Question: I want to show data which i get from server, in my custom ListView
This is my row_category.xml for custom row
'''
<?xml version="1.0" encoding="utf-8"?>
<LinearLayout xmlns:android="http://schemas.android.com/apk/res/android"
android:layout_width="match_parent"
android:layout_height="match_parent"
android:orientation="horizontal" >
<ImageView
android:id="@+id/imageView1"
android:layout_width="80dp"
android:layout_height="80dp"
android:layout_marginLeft="10dp"
android:layout_marginTop="5dp"
android:src="@drawable/messenger_bubble_large_blue" />
<LinearLayout
android:layout_width="fill_parent"
android:layout_height="wrap_content"
android:orientation="vertical"
android:layout_marginLeft="10dp" >
<TextView
android:id="@+id/txtTitle"
android:layout_width="wrap_content"
android:layout_height="wrap_content"
android:textColor="#ffffff"
android:text="Large Text"
android:textAppearance="?android:attr/textAppearanceLarge" />
</LinearLayout>
</LinearLayout>
'''
My CategoryAdapter.java
'''
public class CategoryAdapter extends ArrayAdapter{
private LayoutInflater inflater;
public CategoryAdapter(Activity activity, ArrayList<Category> items){
super(activity, R.layout.row_category, items);
inflater = activity.getWindow().getLayoutInflater();
}
@Override
public View getView(int position, View convertView, ViewGroup parent){
return inflater.inflate(R.layout.row_category, parent, false);
}
}
'''
My Category.java class
'''
public class Category {
private String name,url;
public String getName() {
return name;
}
public void setName(String name) {
this.name = name;
}
public String getUrl() {
return url;
}
public void setUrl(String url) {
this.url = url;
}
}
'''
and my mainactivity with listview
'''
private ListView categorylist;
private CategoryAdapter categoryitemadapter;
private Intent intent;
JSONArray jArray;
ArrayList<Category> list;
String uri="http://demopurpose.com/Quiz/API/";
InputStream is;
JSONObject json_data;
int len;
@Override
protected void onCreate(Bundle savedInstanceState) {
super.onCreate(savedInstanceState);
setContentView(R.layout.activity_categories);
list = new ArrayList<Category>();
categoryitemadapter = new CategoryAdapter(this, list);
getdata();
setListAdapter(categoryitemadapter);
categoryitemadapter.notifyDataSetChanged();
}
public void getdata(){
Thread t = new Thread() {
public void run() {
getdeals();
}
};
t.start();
}
public void getdeals() {
String result = "";
try{
HttpClient httpclient = new DefaultHttpClient();
HttpPost httppost = new HttpPost(uri+"getcategories.php");
HttpResponse response = httpclient.execute(httppost);
HttpEntity entity = response.getEntity();
is = entity.getContent();
}
catch(Exception e){
Log.e("log_tag", "Error in http connection "+e.toString());
}
//convert response to string
try{
BufferedReader reader = new BufferedReader(new InputStreamReader(is,"iso-8859-1"),8);
StringBuilder sb = new StringBuilder();
String line = null;
while ((line = reader.readLine()) != null) {
sb.append(line + "
");
}
is.close();
result=sb.toString();
Log.i("result...",result);
}catch(Exception e){
Log.e("log_tag", "Error converting result "+e.toString());
}
//parse json data
try{
jArray = new JSONArray(result);
//Log.i("result", result);
len=jArray.length();
runOnUiThread(new Runnable() {
public void run() {
try{
Category c = new Category();
for(int i=0;i<jArray.length();i++){
json_data = jArray.getJSONObject(i);
c.setName(json_data.getString("name"));
list.add(c);
categoryitemadapter.notifyDataSetChanged();
}
}
catch(JSONException je){
je.printStackTrace();
}
}
});
}
catch(JSONException e){
Log.e("log_tag", "Error parsing data "+e.toString());
}
}
'''
It is generating list with 3 items as I get it from response

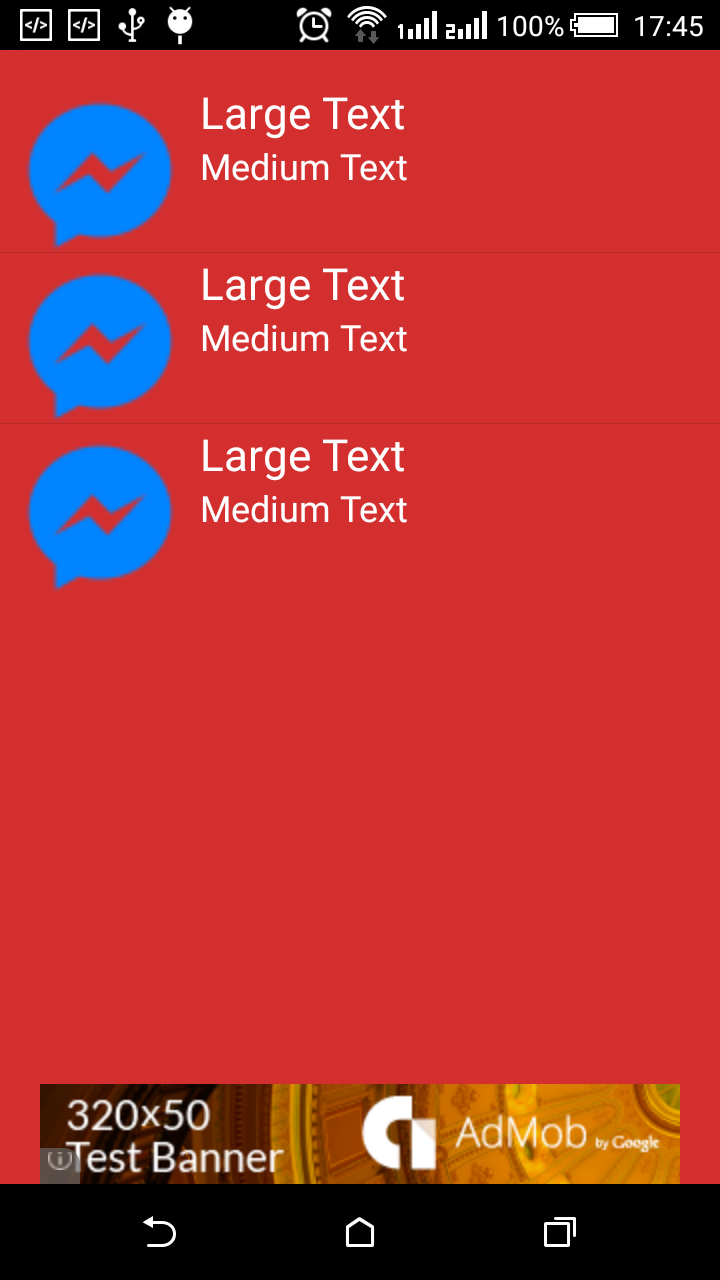
Answer: You'll need to improve your 'ArrayAdapter'.
Currently you're not setting the data to the 'TextView'. Try the following, I didn't test it but it should work.
'''
public class CategoryAdapter extends ArrayAdapter {
private LayoutInflater inflater;
public CategoryAdapter(Activity activity, ArrayList<Category> items){
super(activity, R.layout.row_category, items);
inflater = activity.getWindow().getLayoutInflater();
}
@Override
public View getView(int position, View convertView, ViewGroup parent){
ViewHolder viewHolder;
if (convertView == null) {
viewHolder = new ViewHolder();
convertView = inflater.inflate(R.layout.row_category, parent, false);
viewHolder.textTile = (TextView) convertView.findViewById(R.id.txtTitle);
convertView.setTag(viewHolder);
} else {
viewHolder = (ViewHolder) convertView.getTag();
}
Category category = (Category) getItem(position);
viewHolder.textTile.setText(category.getName());
return convertView;
}
public void refresh(ArrayList<Category> items) {
clear();
addAll(items);
notifyDataSetChanged();
}
private class ViewHolder {
public TextView textTile;
}
}
'''
Change this loop in your 'getdeals' method to look like this
'''
try {
Category c = new Category();
for(int i=0;i<jArray.length();i++){
json_data = jArray.getJSONObject(i);
c.setName(json_data.getString("name"));
list.add(c);
}
categoryitemadapter.refresh(list);
} catch(JSONException je){
je.printStackTrace();
}
'''
You should consider using the 'RecyclerView'. It's a lot more powerful than 'ListView' and will give you more control over animations of individual list items. You can read up on it <URL> if you'd like